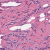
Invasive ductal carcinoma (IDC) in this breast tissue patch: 0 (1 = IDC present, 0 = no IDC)